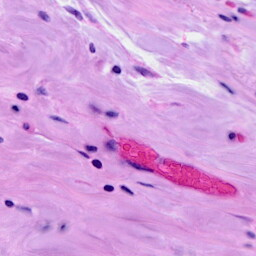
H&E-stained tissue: Breast